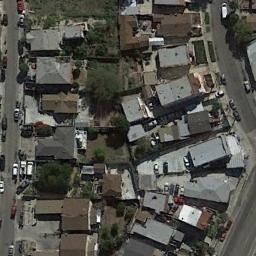
Label: residential